Question: I have a PyQt4 application with embedded matplotlib figures in it.
As you see I have added the navigation toolbar as a widget. I would like to be able to update the plot on the right based on the data displayed on the plot on the left. It seems the easiest way would be to hijack the info contained in whatever does the "zooming". Or at least know when a zoom has occurred so I can recalculate and redraw on the right. Anyone have a good approach to this (re-implementing from the pick_event level would be a last resort)?
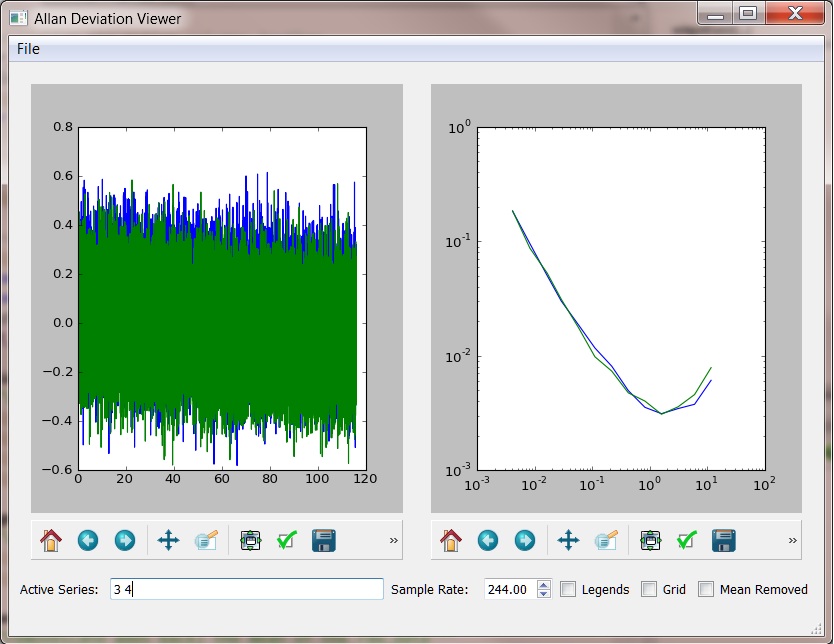
Answer: The best way I came up with is creating a custom navigation toolbar with NavigationToolbar as the parent. Then I just added a signal to the custom version and overrode the draw method. In this way I could call the original draw method and emit my signal with whatever info I needed from the NavigationToolbar data structure.
'''
class NavigationToolbarCustom(NavigationToolbar):
zoom_changed = pyqtSignal(float, float, name='zoomChanged')
def __init__(self, canvas, parent):
NavigationToolbar.__init__(self, canvas, parent)
#super(NavigationToolbarCustom, self).__init__(self, canvas, parent)
def draw(self):
super(NavigationToolbarCustom,self).draw()
if self._xypress == None:
home_view = self._views.home()
Xmin,Xmax = home_view[0][0:2]
else:
lastx, lasty, a, ind, lim, trans = self._xypress[0]
Xmin,Xmax=a.get_xlim()
self.zoom_changed.emit(Xmin,Xmax)
'''